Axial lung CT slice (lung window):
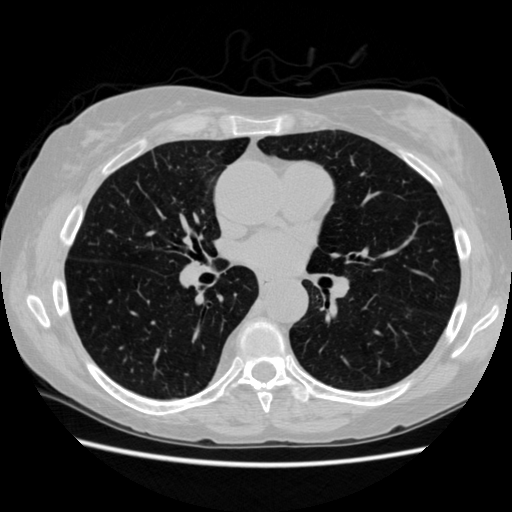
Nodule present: no